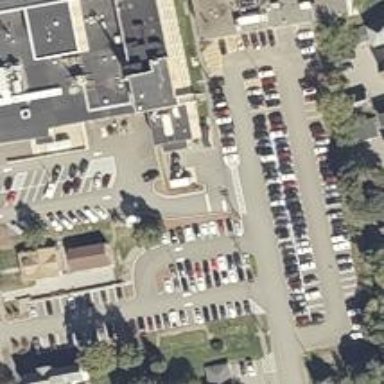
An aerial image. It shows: Parking space.